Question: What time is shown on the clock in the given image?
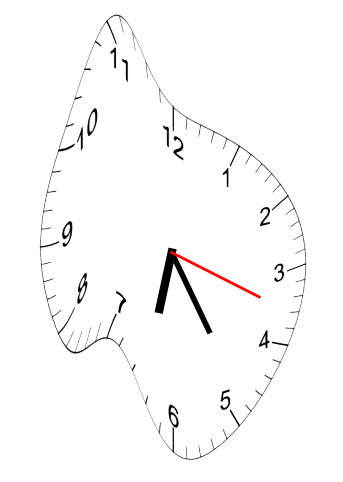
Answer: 06:24:18